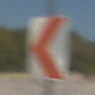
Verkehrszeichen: RichtungstafelnInKurvenKleinRechts
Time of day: Midday
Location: Outdoor (Nature)
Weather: Clear
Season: Summer
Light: Natural